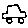
Label: car